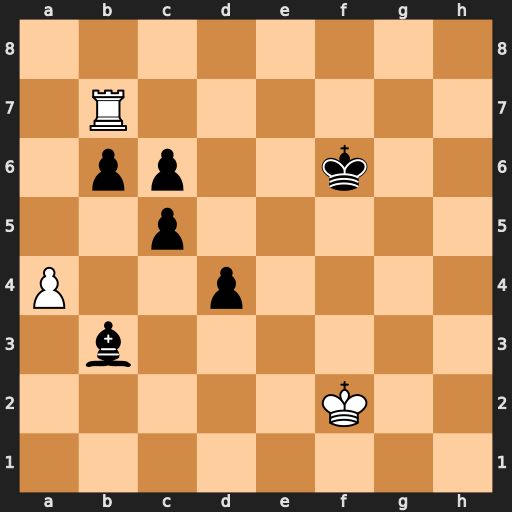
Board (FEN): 8/1R6/1pp2k2/2p5/P2p4/1b6/5K2/8
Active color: w
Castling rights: -
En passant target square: -
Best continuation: a5 bxa5 Rxb3